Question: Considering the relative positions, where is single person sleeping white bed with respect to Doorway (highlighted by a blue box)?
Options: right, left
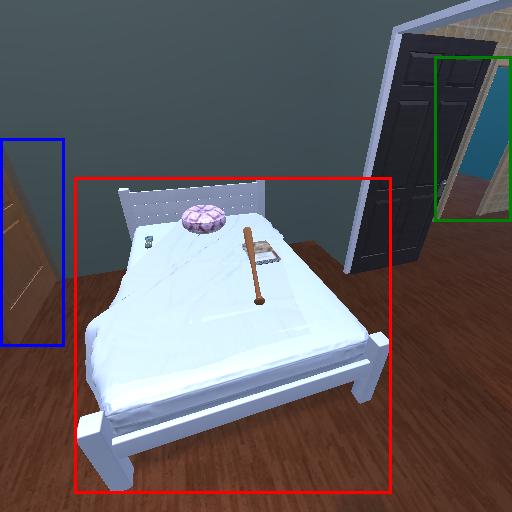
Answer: right